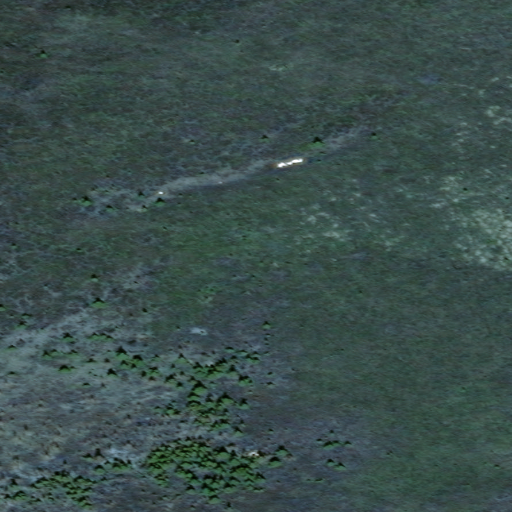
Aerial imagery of mountain in Alaska named Tolovana Hot Springs Dome containing only unknown